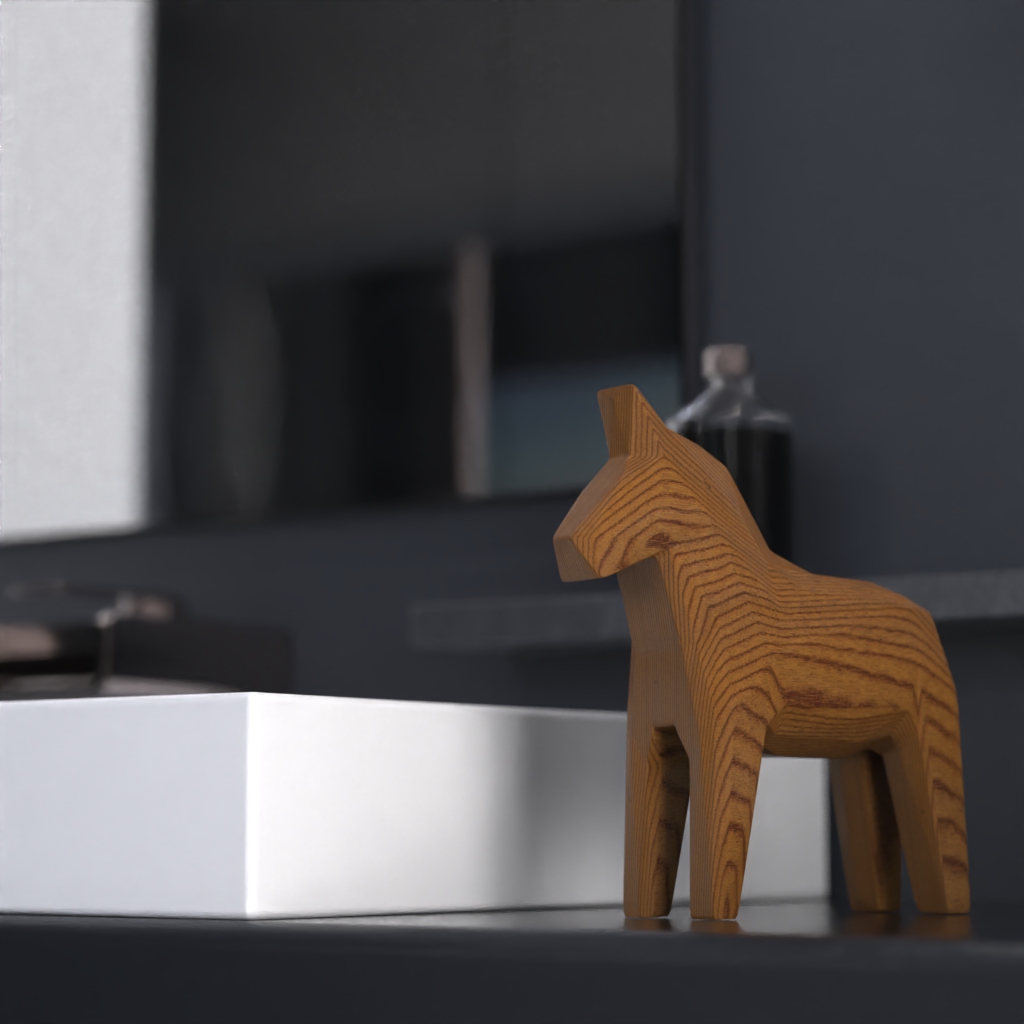
A high quality rendering of a dalahest_oak dalecarlian horse figurine made of varnished dark oak standing on a dark bathroom counter in an a clothing store with cold dimmed artificial lighting,medium shot fromlow angle left front side , 100 mm, f 4